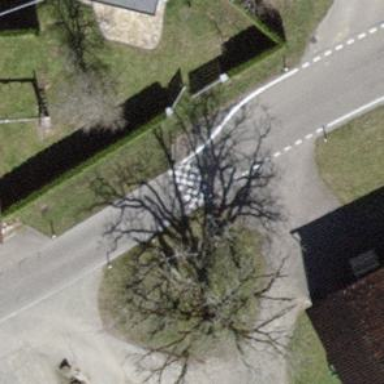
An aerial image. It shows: Bump for traffic calming.